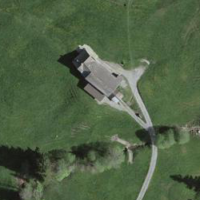
EUNIS habitat code: 25
Species observed at this site:
Geum rivale